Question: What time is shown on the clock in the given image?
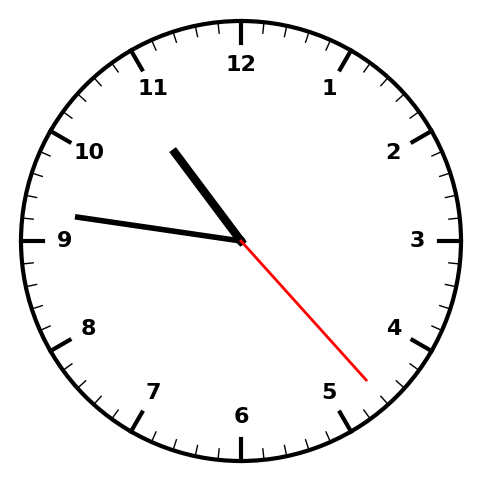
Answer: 10:46:23